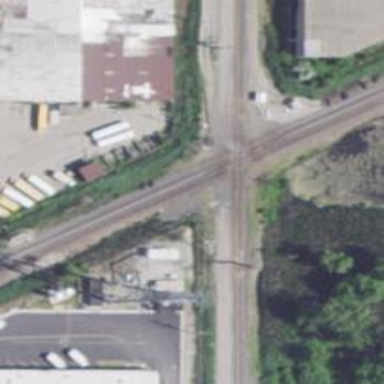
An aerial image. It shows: Railway crossing.